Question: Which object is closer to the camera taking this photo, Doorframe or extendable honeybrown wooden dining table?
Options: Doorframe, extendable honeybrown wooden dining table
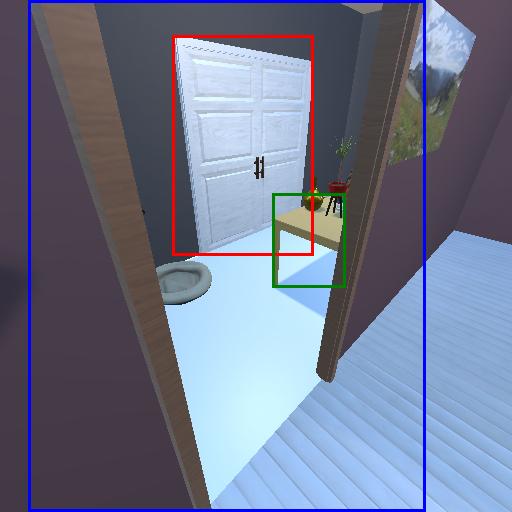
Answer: Doorframe